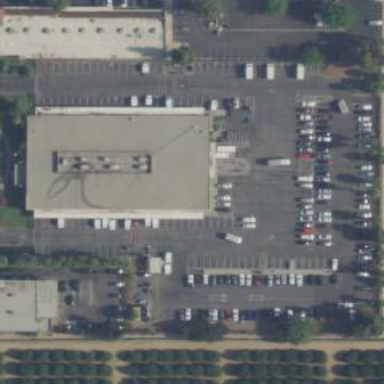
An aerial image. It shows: Parking space.